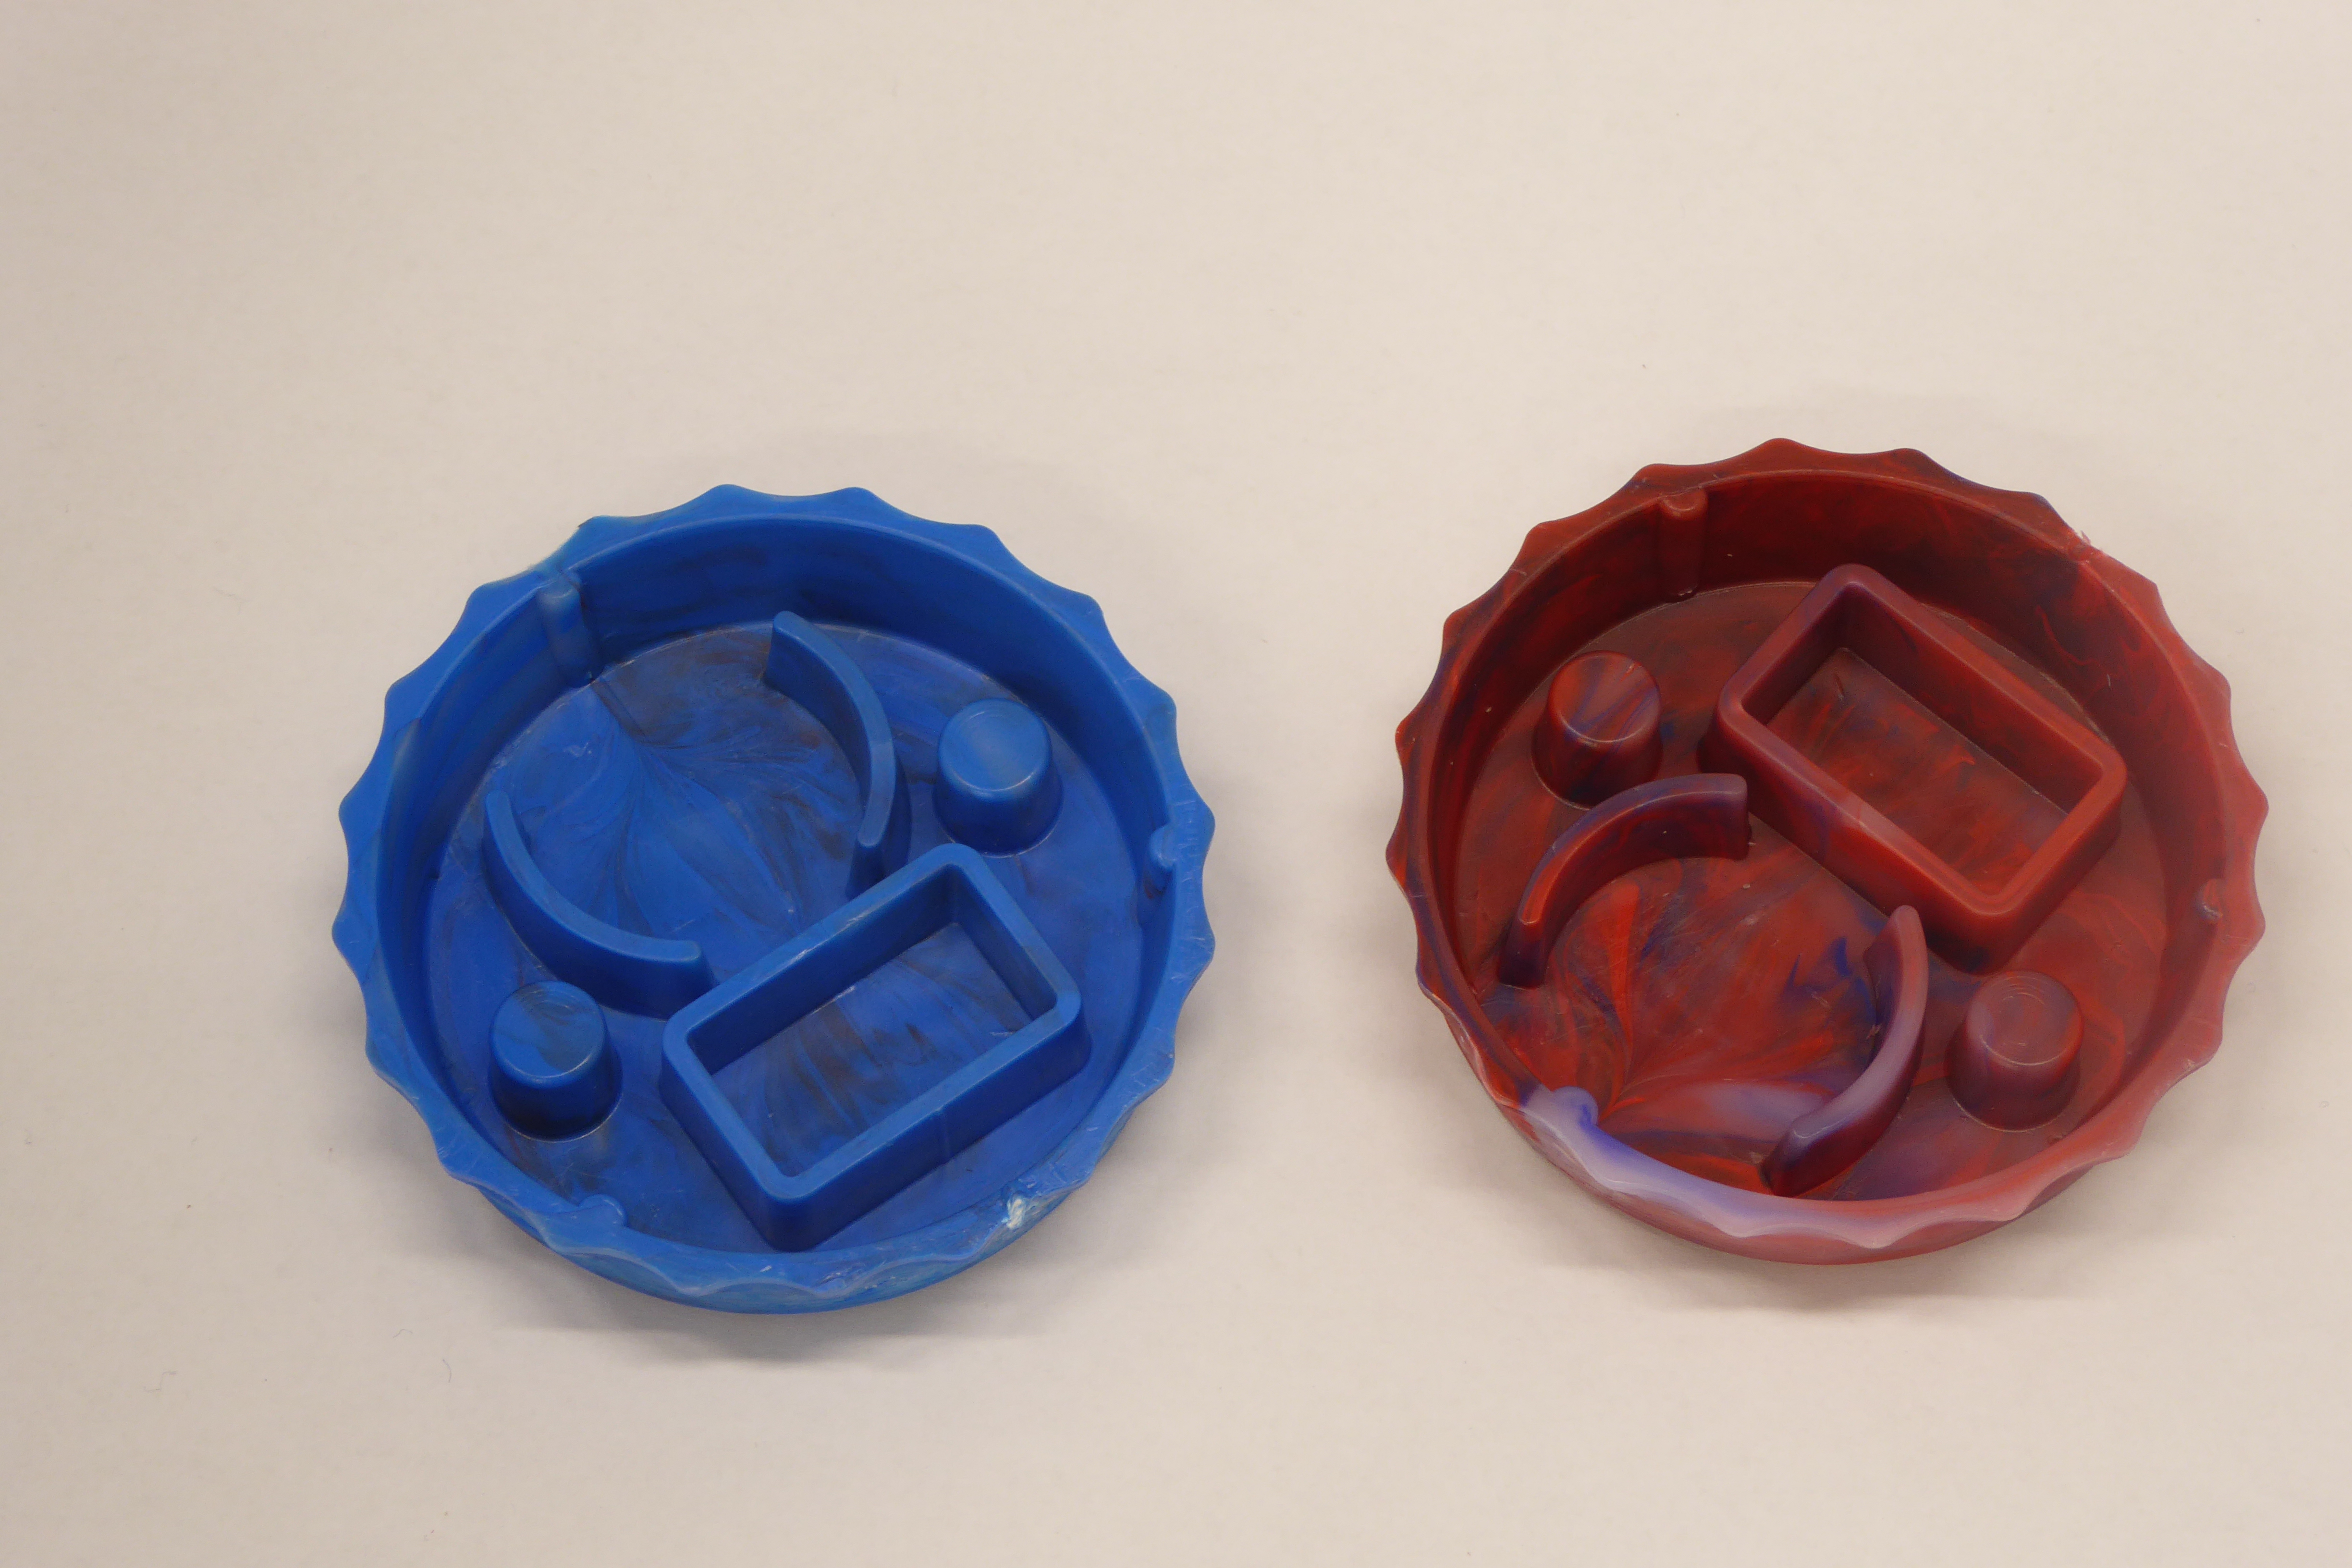
Label: Bottle Opener - Cover